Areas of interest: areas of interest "Commercial service"
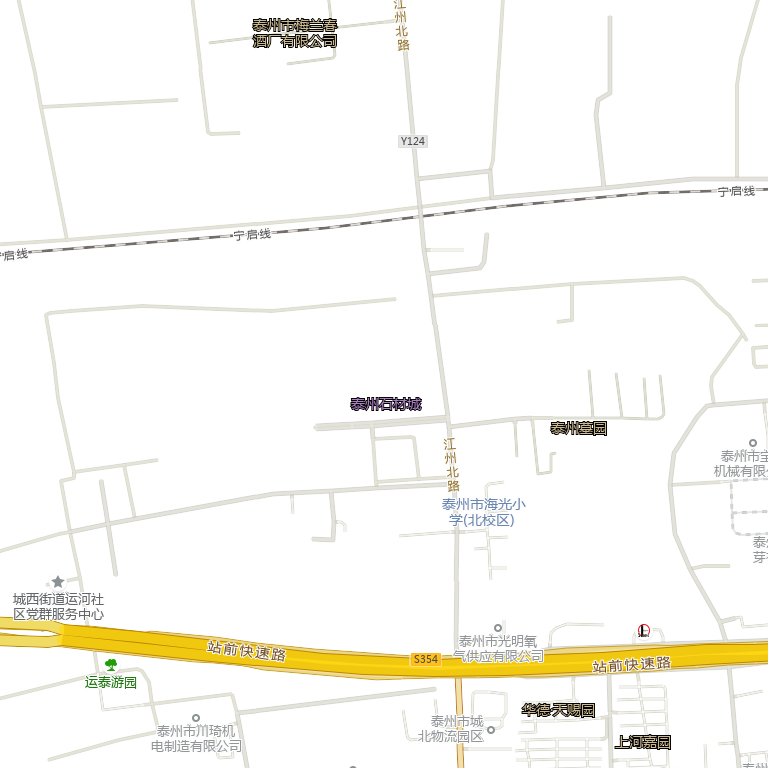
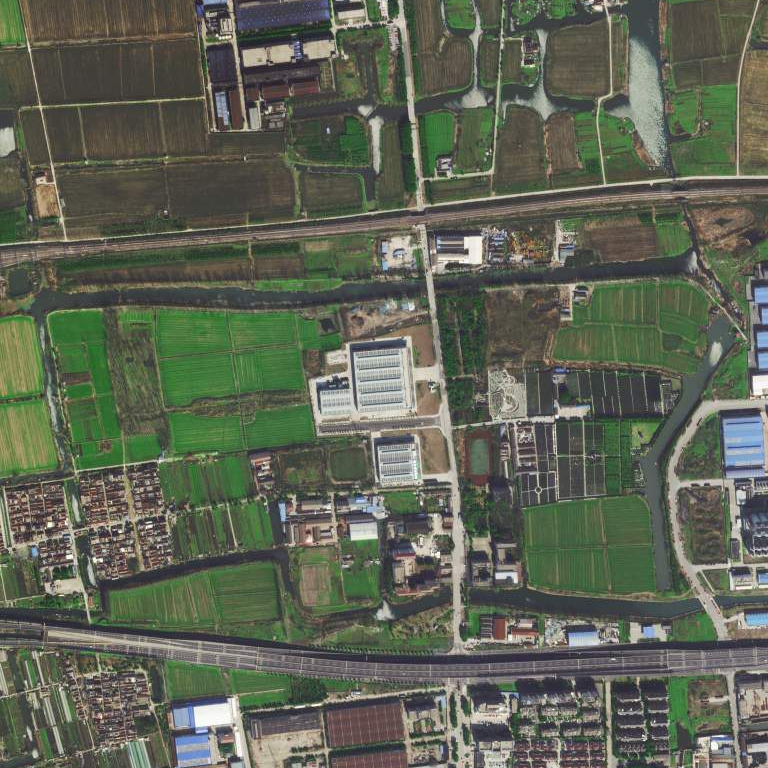